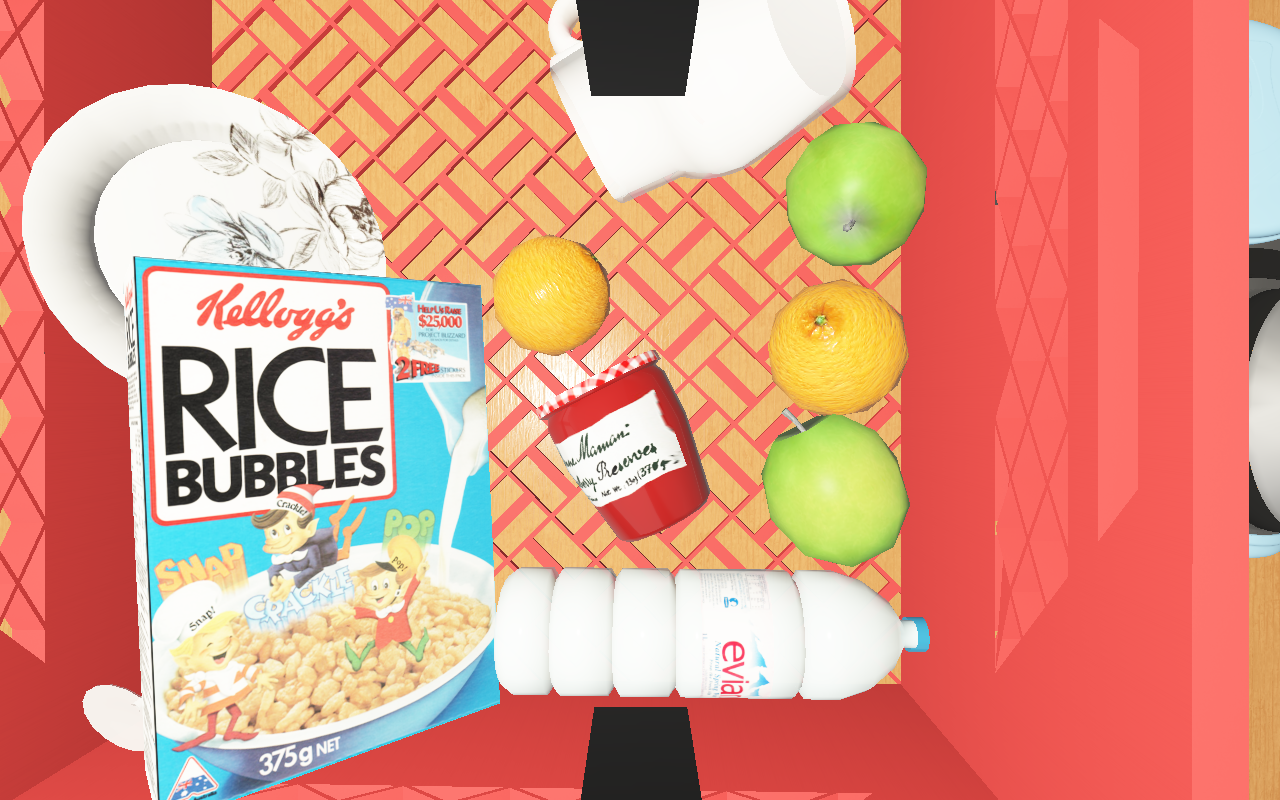
Objects in the scene:
water bottle
apple
apple
orange
orange
plate
honey jar
jam jar
cereal box
cereal box
biscuit box